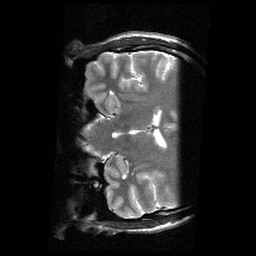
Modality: T2w
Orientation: coronal
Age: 23
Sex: male
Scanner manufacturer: siemens
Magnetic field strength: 3 T
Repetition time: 6.26 s
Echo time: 0.064 s